Question: For example, I'd like to do something similar to what you see below, but in code behind. I see tons of example using XAML, but nothing for doing the same thing in C#. So my guess is no. Thanks.

'''
<Window x:Class="WpfApplication1.MainWindow"
xmlns="http://schemas.microsoft.com/winfx/2006/xaml/presentation"
xmlns:x="http://schemas.microsoft.com/winfx/2006/xaml"
Title="MainWindow" Height="350" Width="525">
<StackPanel>
<TextBlock TextWrapping="Wrap" Width="455">
<Span FontSize="20">2</Span>
<Span BaselineAlignment="TextTop" FontSize="14">1/2</Span>
<Span FontSize="20"> + </Span>
<Span FontSize="20">3</Span>
<Span BaselineAlignment="TextTop" FontSize="14">3/4</Span>
<Span FontSize="20"> = </Span>
<Span FontSize="20">6</Span>
<Span BaselineAlignment="TextTop" FontSize="14">1/4</Span>
</TextBlock>
</StackPanel>
'''
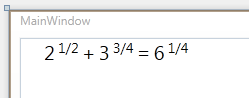
Answer: Actually, that can be done in Xaml can be done in C# as well, '*.g.cs'. You mostly can just use the same classes you specify in the Xaml, with a few additions that Xaml handles automatically for you. In this case you can do:
'''
var textblock = new TextBlock();
textblock.Inlines.Add(new Run("2") {FontSize = 20});
textblock.Inlines.Add(new Run("1/2") {FontSize = 14, BaselineAlignment = BaselineAlignment.TextTop});
'''